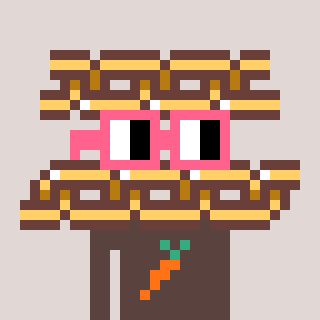
a pixel art character with square pink glasses, a chain-shaped head and a darkbrown-colored body on a warm background